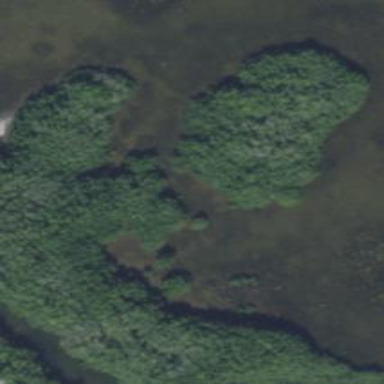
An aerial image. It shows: Wetland area with mangrove vegetation.